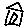
Label: house